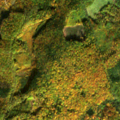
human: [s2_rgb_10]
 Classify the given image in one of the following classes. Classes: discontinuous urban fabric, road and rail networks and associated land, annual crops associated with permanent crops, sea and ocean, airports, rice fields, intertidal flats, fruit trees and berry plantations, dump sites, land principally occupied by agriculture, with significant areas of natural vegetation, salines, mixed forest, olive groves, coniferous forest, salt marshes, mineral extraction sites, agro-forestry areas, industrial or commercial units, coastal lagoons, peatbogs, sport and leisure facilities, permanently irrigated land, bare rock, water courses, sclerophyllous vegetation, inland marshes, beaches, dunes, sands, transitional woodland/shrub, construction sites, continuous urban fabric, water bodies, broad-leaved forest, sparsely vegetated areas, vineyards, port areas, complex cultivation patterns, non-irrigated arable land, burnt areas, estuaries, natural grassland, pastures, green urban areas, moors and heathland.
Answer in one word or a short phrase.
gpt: broad-leaved forest, mixed forest